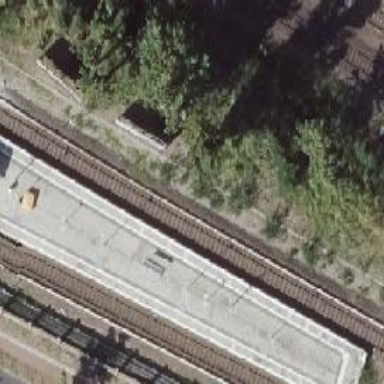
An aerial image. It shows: Railway signal.